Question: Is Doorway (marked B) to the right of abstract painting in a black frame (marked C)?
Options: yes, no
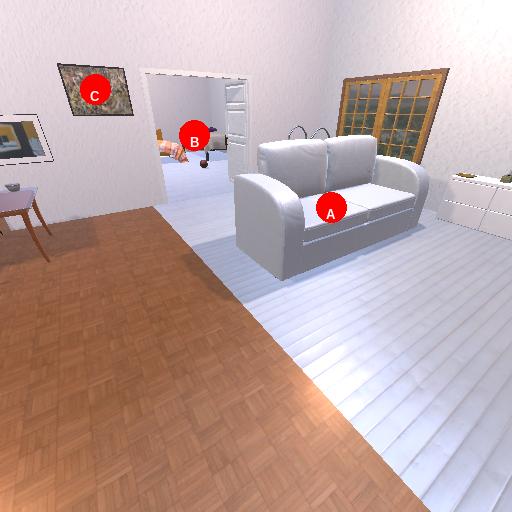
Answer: yes